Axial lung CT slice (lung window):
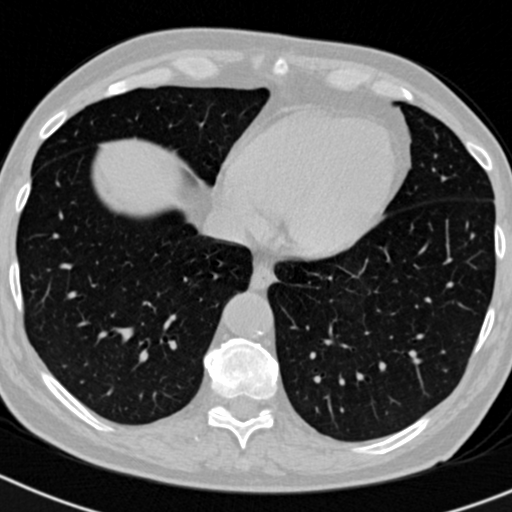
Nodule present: no